【题型】解答题　【知识点】平面几何　【难度】medium
如图，已知$AD \parallel BC$，$\angle DAB = \angle ABC = 90^\circ$，$AD = 8$，$AB = 4$，点$P$是射线$BC$上一个动点，联结$AP$，作$DE \perp AP$于点$E$，联结$BE$，过点$E$作$BE$垂线交线段$AD$于点$F$。\\

(1) 设$BP = x$，$FD = y$，求$y$关于$x$的函数解析式，并写出定义域；\\

(2) 当$BP > AD$时，若$\angle AEB = \angle DPB$，求$x$的值；\\

(3) 若$\triangle FED$是等腰三角形，请直接写出$x$的值。
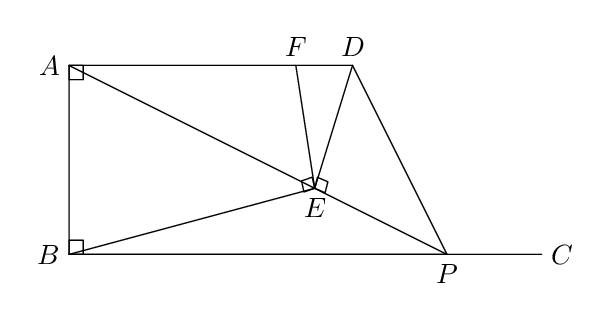
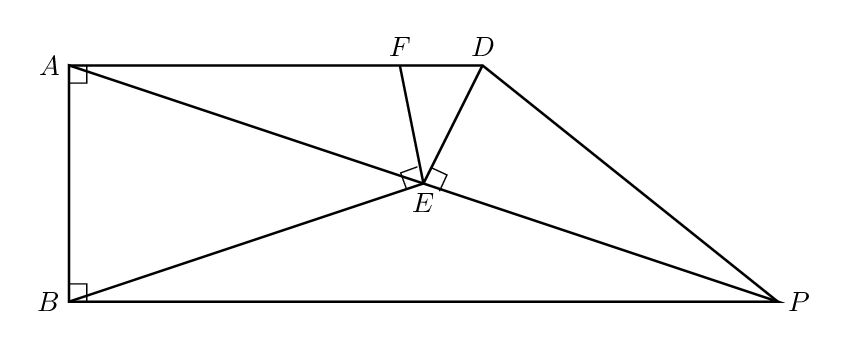
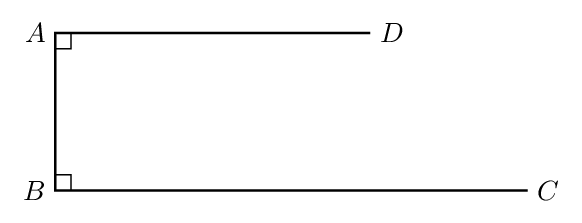
【解答】
\noindent
\textbf{【答案】}
(1) $y$ 关于 $x$ 的函数解析式为 $y = \dfrac{16}{x}$；函数的定义域为 $x \ge 2$\\
(2) $x = 8 + 4\sqrt{3}$\\
(3) $x$ 的值为 $8 + 4\sqrt{3}$ 或 $\dfrac{4\sqrt{3}}{3}$ 或 $4$\\

\vspace{0.5em}
\noindent
\textbf{【分析】}
(1) 先证明 $\triangle ABE \backsim \triangle DFE$，得 $\dfrac{AB}{FD} = \dfrac{AE}{DE}$；再证明 $\triangle AED \backsim \triangle PBA$，得 $\dfrac{AE}{DE} = \dfrac{PB}{AB}$，\\
则有 $\dfrac{AB}{FD} = \dfrac{PB}{AB}$，即可求得 $y$ 关于 $x$ 的函数解析式；当点 $F$ 与点 $A$ 重合时，$B$、$E$、$D$ 三点共线，由相似求得 $PB = 2$，\\
从而求得函数的定义域；\\

(2) 由 $\angle AEB = \angle DPB$ 及三角形外角性质得 $\angle EBP = \angle APD$，从而有 $\triangle PDA \backsim \triangle BEP$，则有 $\dfrac{PB}{PA} = \dfrac{PE}{AD}$；由\\
$\triangle ADE \backsim \triangle PAB$ 有 $\dfrac{PB}{PA} = \dfrac{AE}{AD}$，则得 $PE = AE = \dfrac{1}{2}PA$，由 $\dfrac{PB}{PA} = \dfrac{PE}{AD}$ 建立关于 $x$ 的方程即可求得 $x$ 的值；\\

(3) 由 (1) 知 $\triangle ABE \backsim \triangle DFE$，则当 $\triangle DFE$ 是等腰三角形时，$\triangle ABE$ 也是等腰三角形；就 $\triangle ABE$ 是等腰\\
三角形的情况，分三种情况：① $AE = BE$，则由 (2) 易求得 $x$ 的值；② $AB = AE$，则 $\triangle AED \backsim \triangle PBA$，由\\
相似三角形的性质即可求解；③ $AB = BE$，则有 $DF = EF$，进而得 $EF = FA$，则 $DF = 4$，由 (1) 中函数关\\
系式求得 $x = 4$，此时 $P$、$E$ 两点重合；综合起来即可．\\

\vspace{0.5em}
\noindent
\textbf{【详解】}
(1) 解：$\because DE \perp AP$，$BE \perp EF$，\\
$\therefore \angle FED + \angle FEA = \angle FEA + \angle AEB$，\\
$\therefore \angle FED = \angle AEB$；\\

$\because DE \perp AP$，$\angle BAD = 90^\circ$，\\
$\therefore \angle BAE + \angle DAE = \angle DAE + \angle EDF = 90^\circ$，\\
$\therefore \angle BAE = \angle EDF$，\\
$\therefore \triangle ABE \backsim \triangle DFE$，\\
$\therefore \dfrac{AB}{FD} = \dfrac{AE}{DE}$；\\

本题考查了相似三角形的判定与性质，等腰三角形的性质，求函数关系式，勾股定理，解直角三角形，涉及分类讨论思想的运用；证明三角形相似是解题的关键．